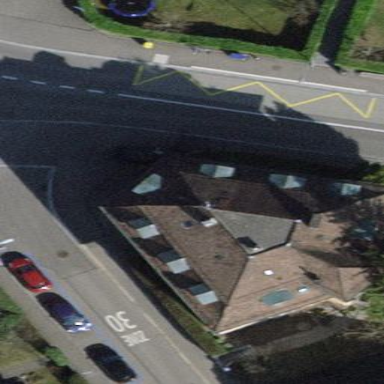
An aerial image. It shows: Building with pyramidal roof shape.